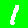
Digit: 1